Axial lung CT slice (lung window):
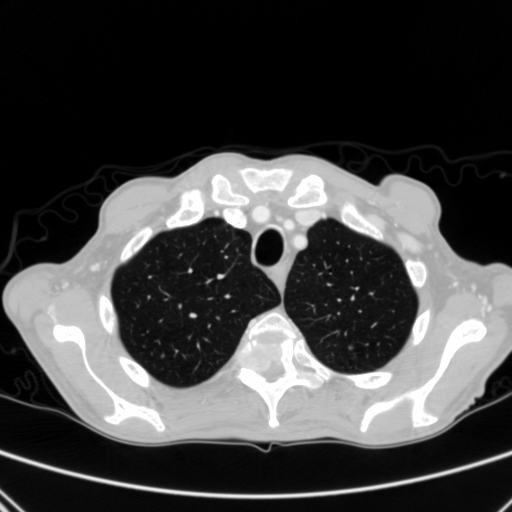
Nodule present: no